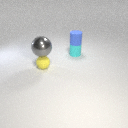
small blue rubber cylinder above small cyan rubber cylinder